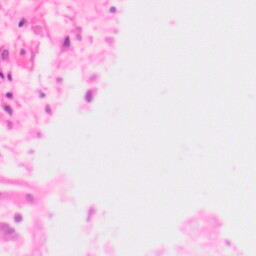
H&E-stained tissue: Colon